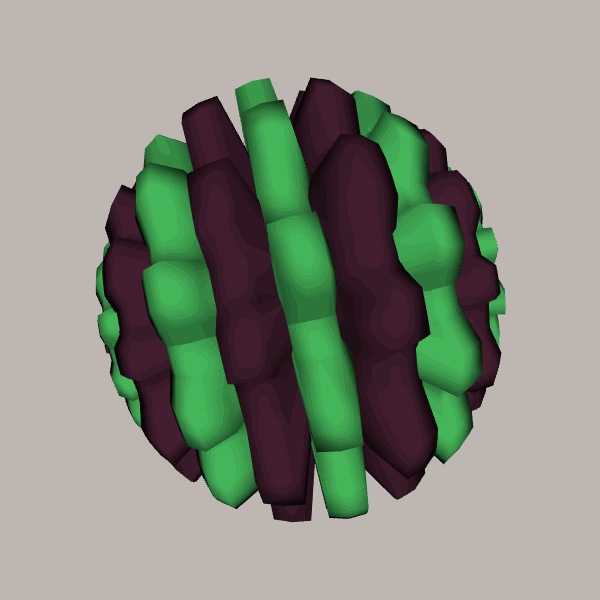
Background: light